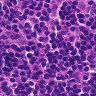
Metastatic tissue present: no